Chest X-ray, PA view. Patient: 51 years old, sex F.
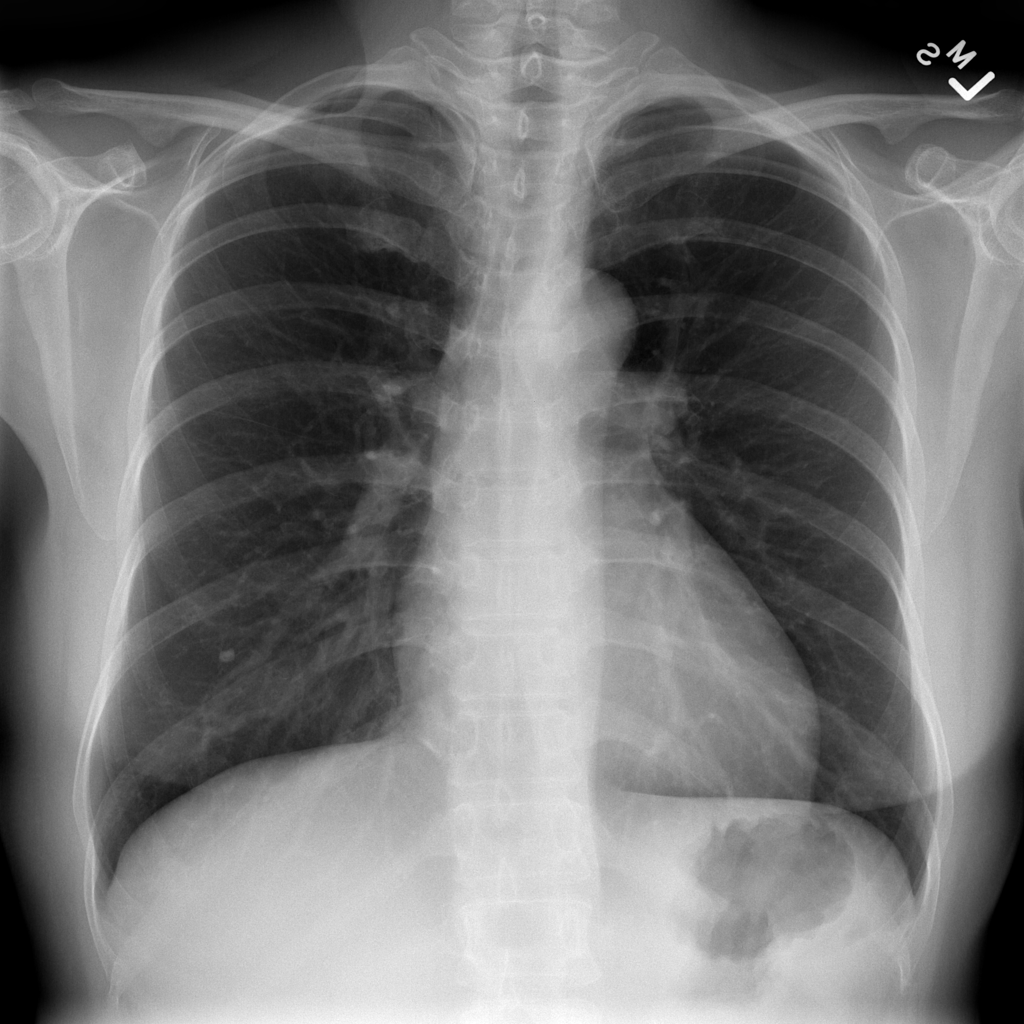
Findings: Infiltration